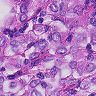
Metastatic tissue present: yes